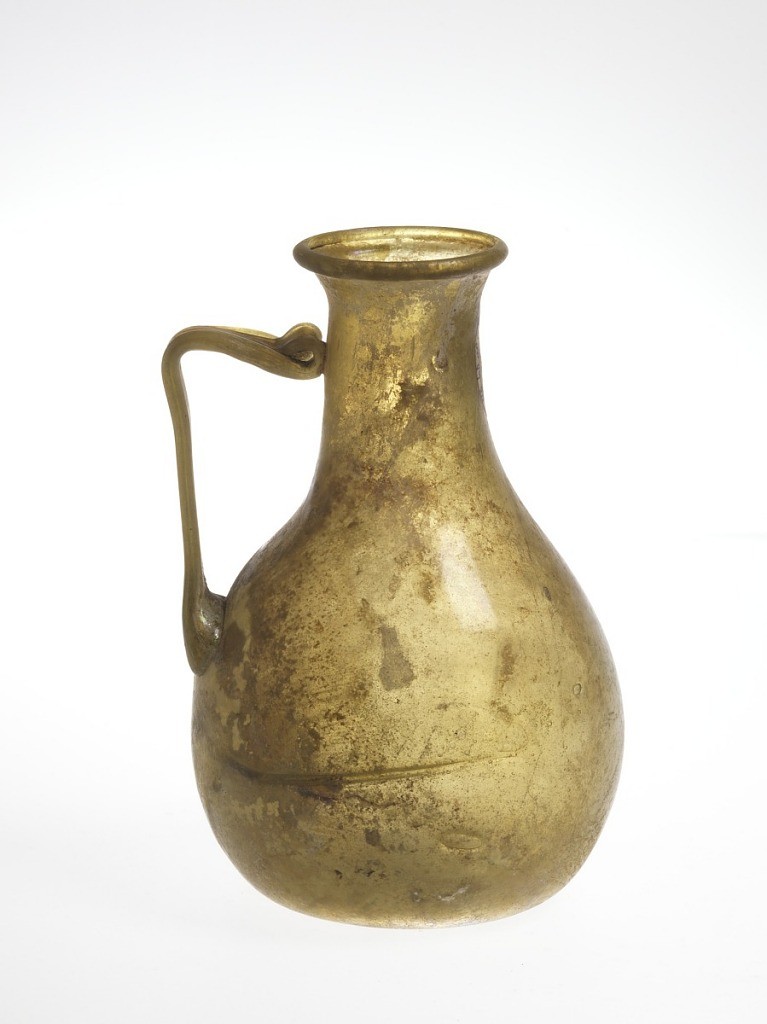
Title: Ampulla
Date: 2nd century
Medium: Glass
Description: Olive green, iridescent, pear-shaped body with slightly flaring mouth, moulded lip; ridged strap handle from center of body to center of neck.